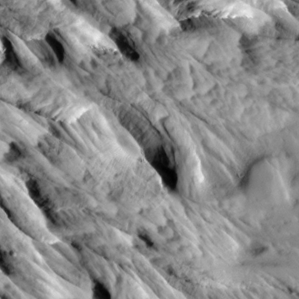
Label: non_frost